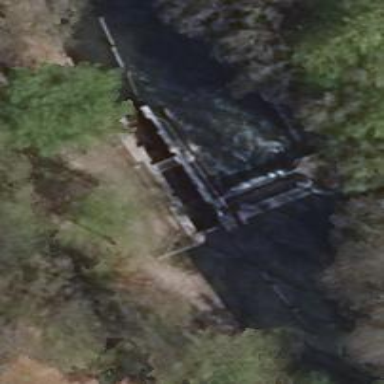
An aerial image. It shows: Lock gate along waterway.